Question: I have folder consisting files:

How to run makefile? In console I type:'make' and it says no makefiles found.
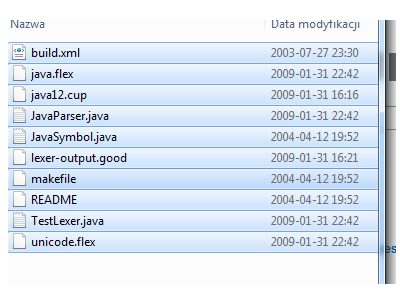
Answer: Try to use MSYS : <URL>
> MSYS is a collection of GNU utilities such as bash, make, gawk and
grep to allow building of applications and programs which depend on
traditionally UNIX tools to be present.
This allows to run bash-like scripts under windows.
is included in 'MinGW' package (<URL>.
MinGW Shell :

NOTE : <URL> can do this too, I think.
---
EDIT : The link to MinGW above is 32 bits. If you are interested in a 64 bits version of it, please have a look <URL>.
---
### EDIT : Changes have been made and the Windows Installer now comes with a bunch of installable packages (quite similar to apt-get install under Debian). This comes with a GUI that allows to choose/customize additional tools. Download it from here (The link above is kind of deprecated).